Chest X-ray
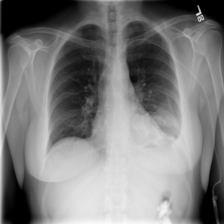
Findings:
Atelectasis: positive
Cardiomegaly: negative
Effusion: positive
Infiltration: negative
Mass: negative
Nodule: negative
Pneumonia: negative
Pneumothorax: negative
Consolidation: positive
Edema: negative
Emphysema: negative
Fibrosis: negative
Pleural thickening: negative
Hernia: negative